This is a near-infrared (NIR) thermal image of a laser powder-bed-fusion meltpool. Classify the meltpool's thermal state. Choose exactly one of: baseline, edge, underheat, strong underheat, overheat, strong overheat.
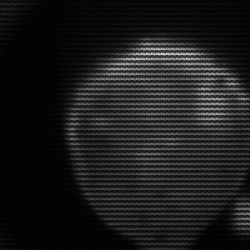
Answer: edge